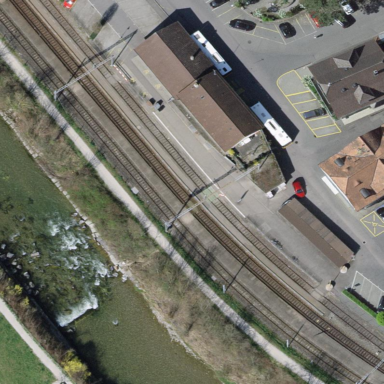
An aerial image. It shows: Disused railway platform for public transport.